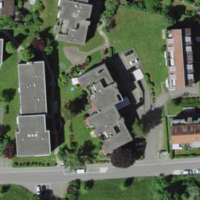
EUNIS habitat code: 54
Species observed at this site:
Cardamine pratensis